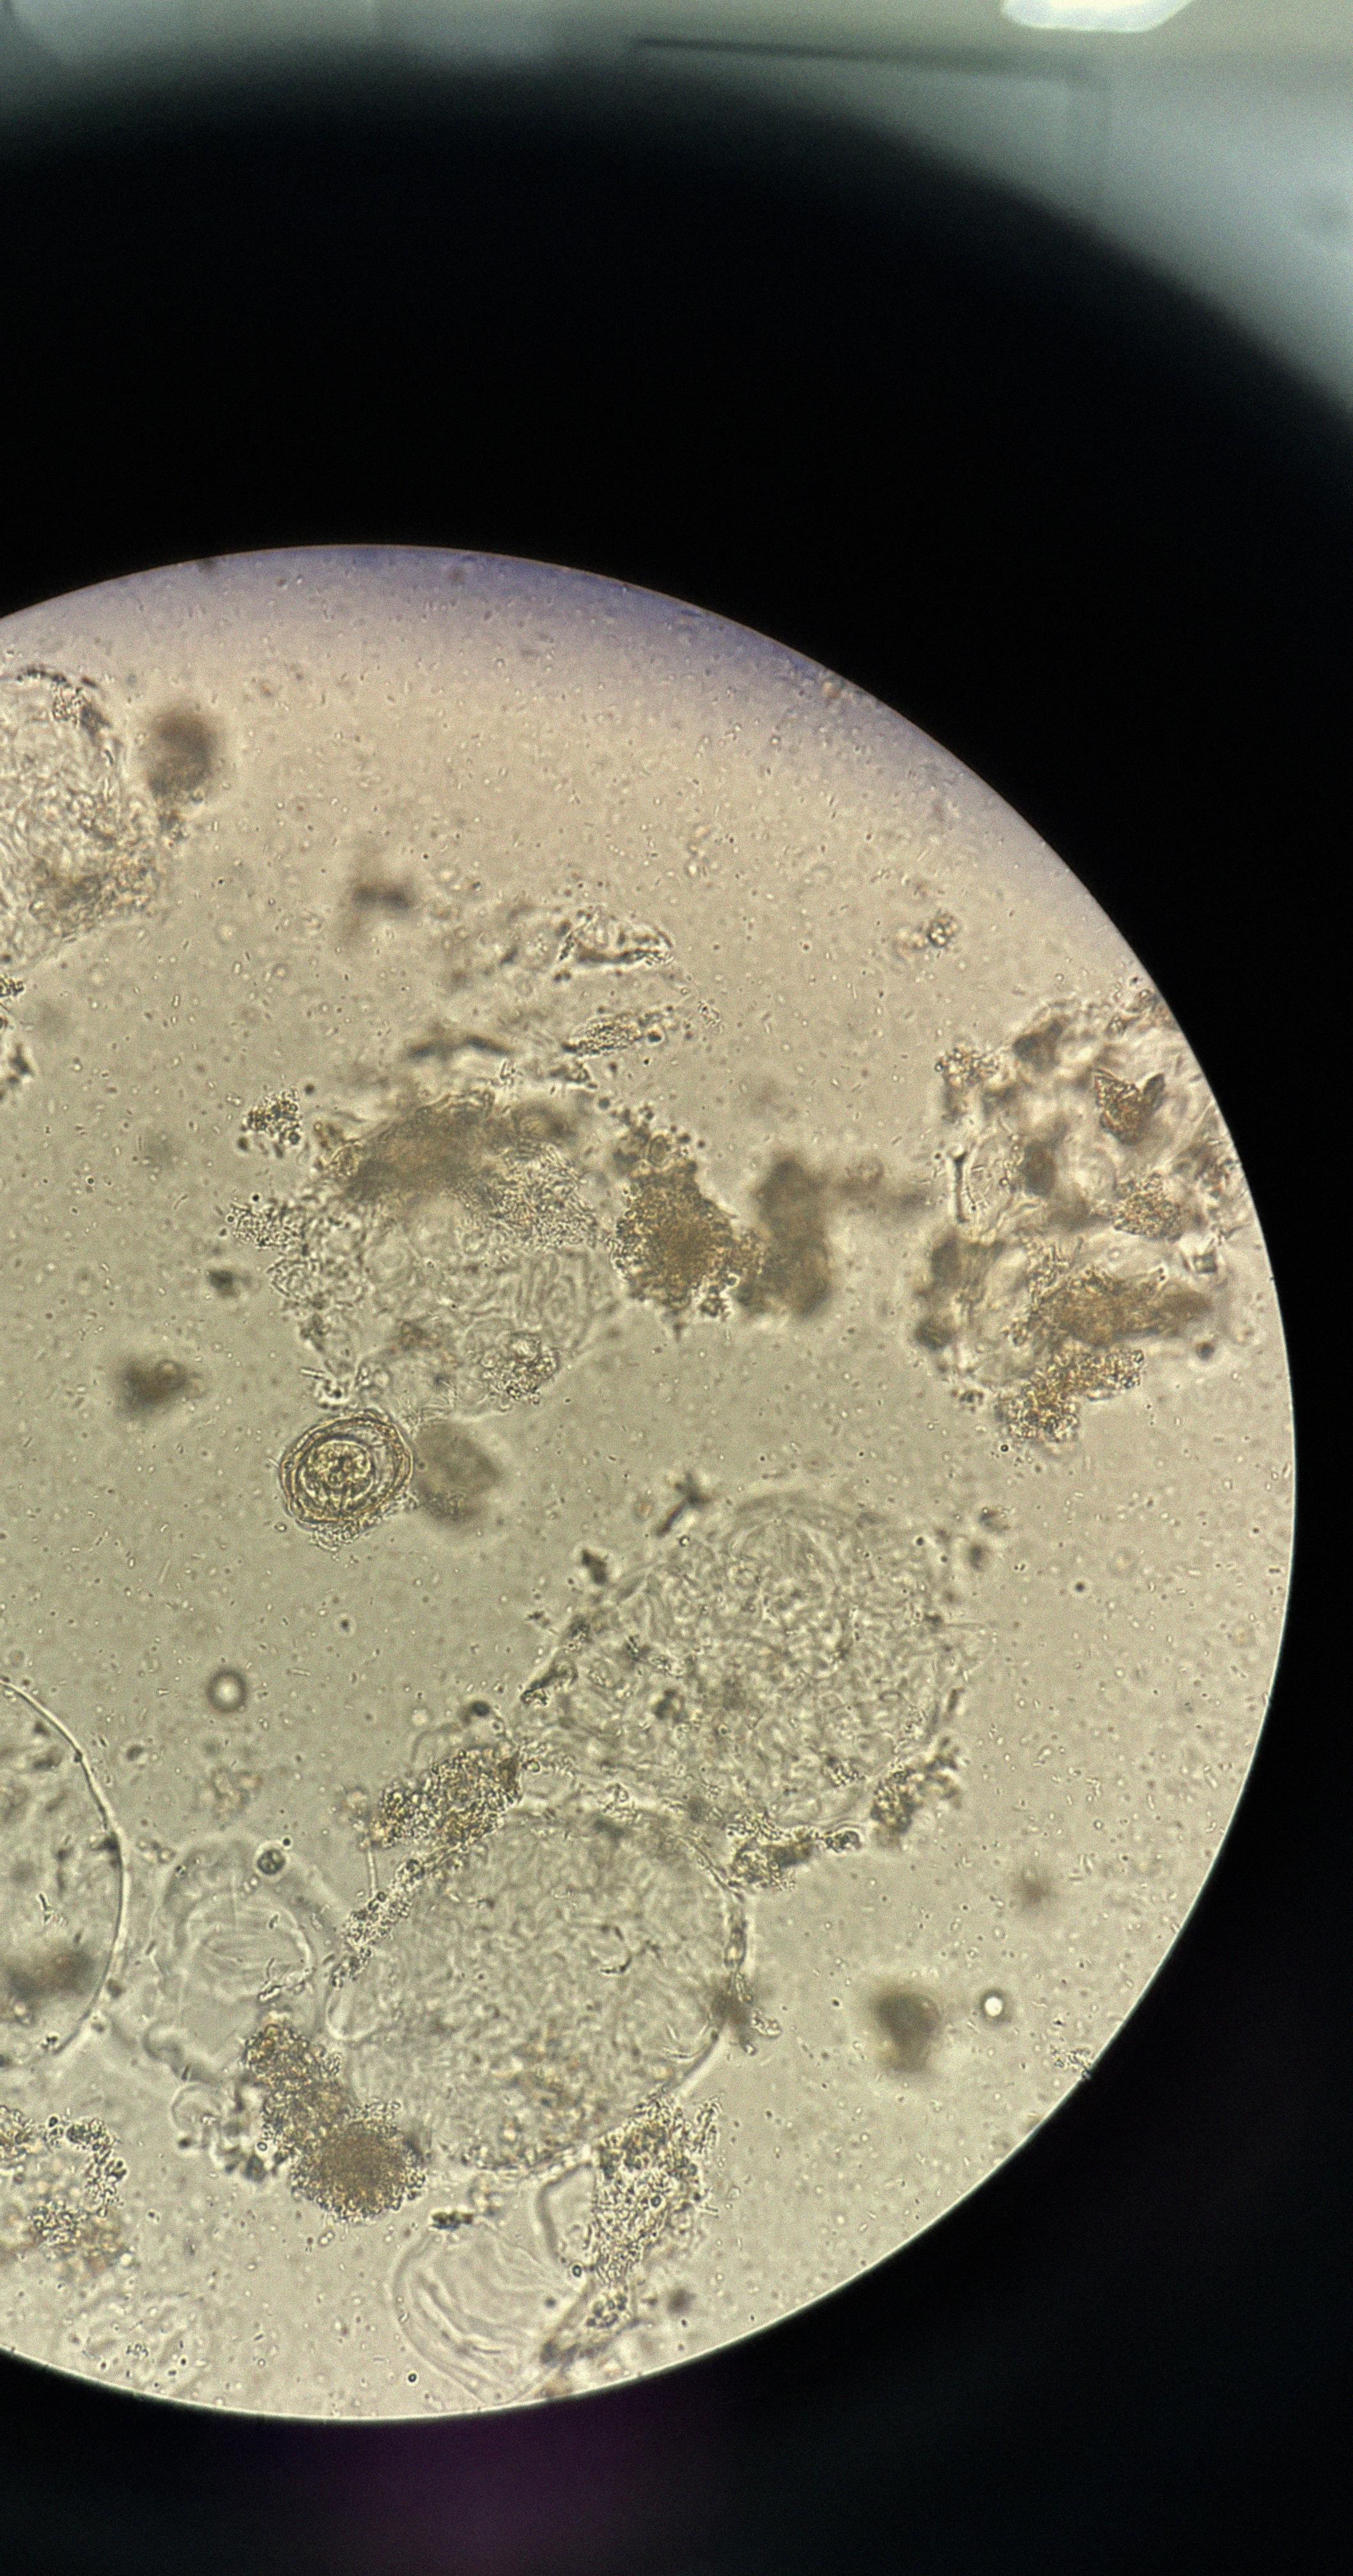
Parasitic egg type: Hymenolepis nana